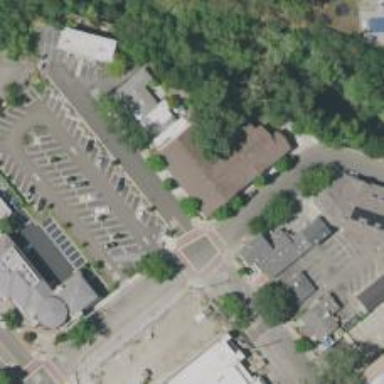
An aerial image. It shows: Healthcare clinic.